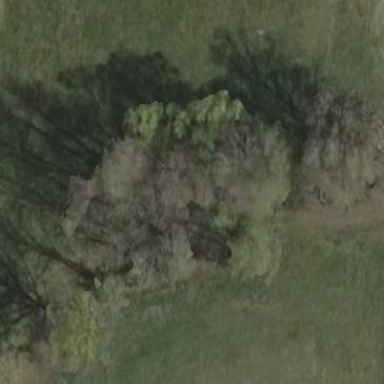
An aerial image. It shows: Forest with broadleaved trees.